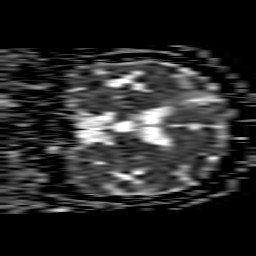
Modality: ADC
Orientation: coronal
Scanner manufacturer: philips
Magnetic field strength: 1.5 T
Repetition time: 3.779 s
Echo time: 0.09257 s